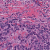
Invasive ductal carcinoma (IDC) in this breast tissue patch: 1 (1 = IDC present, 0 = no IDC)